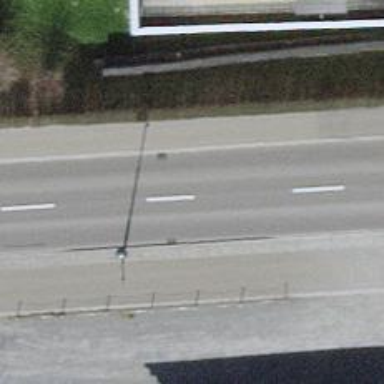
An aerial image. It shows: Tertiary road with asphalt surface.